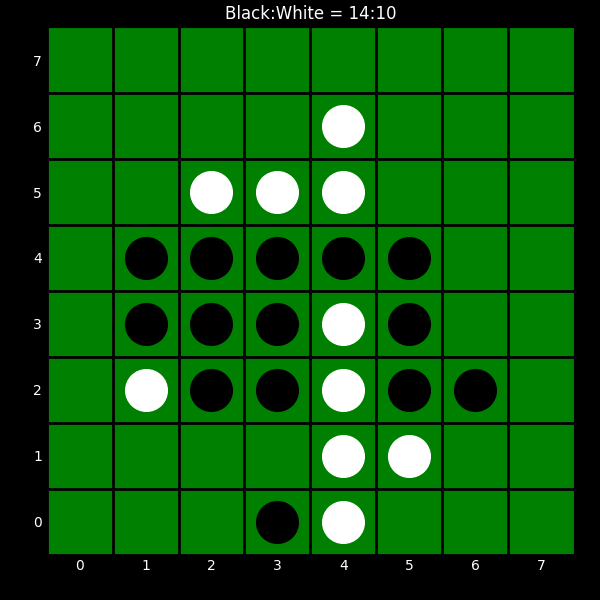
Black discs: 14
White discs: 10